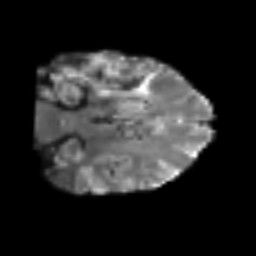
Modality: T2w
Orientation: coronal
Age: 54
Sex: male
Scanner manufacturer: siemens
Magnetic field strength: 3 T
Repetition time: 6.1 s
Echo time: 0.101 s